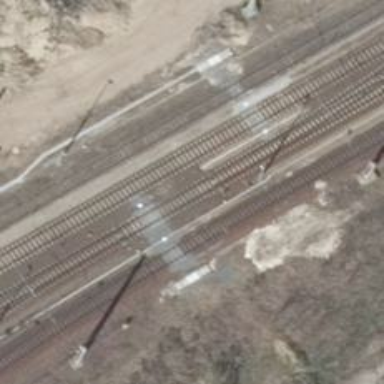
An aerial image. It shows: Railway switch.